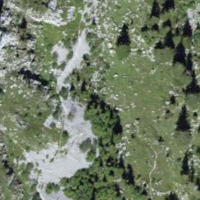
EUNIS habitat code: 23
Species observed at this site:
Dryas octopetala